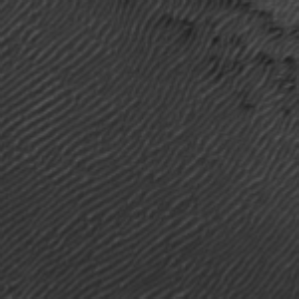
Label: frost